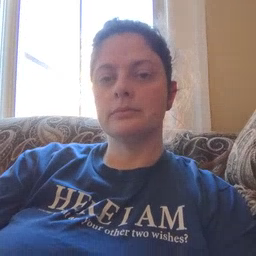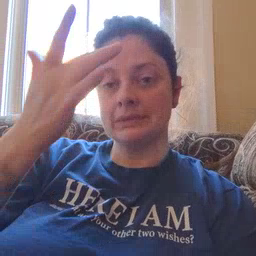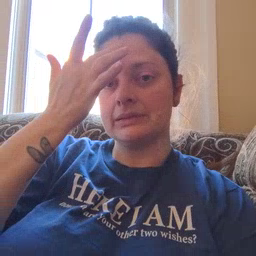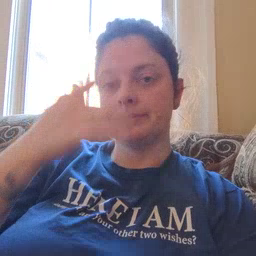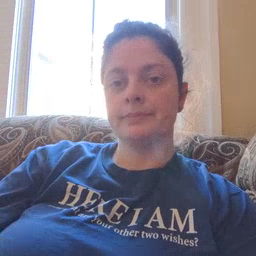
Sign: sick